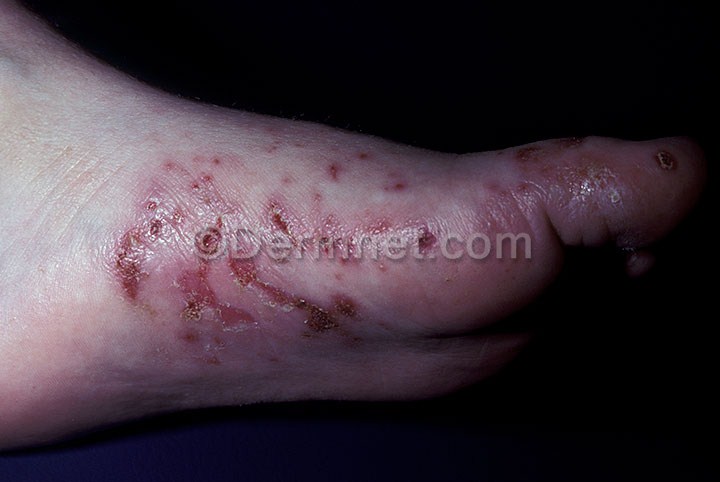
Disease: Systemic Disease